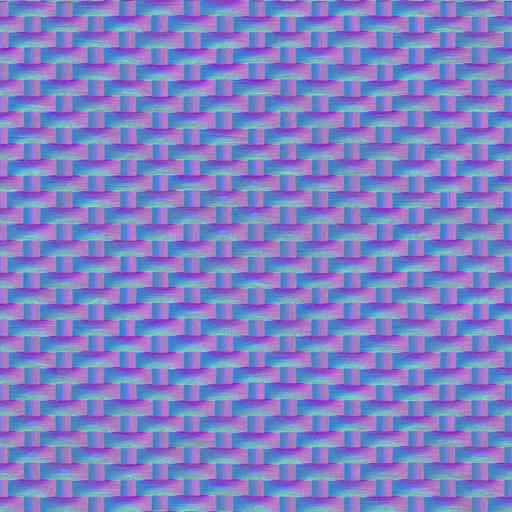
fabric pattern wicker wood wooden